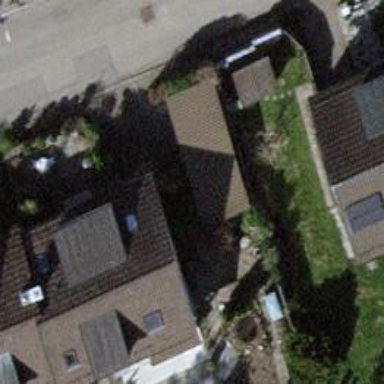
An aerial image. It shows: Pitched roof building.